Question: Here is my code:
'''
private void button1_Click(object sender, EventArgs e)
{
var process = new com.globalpay.certapia.GlobalPayments();
var response = process.ProcessCreditCard("xxxxxx", "xxxxxx", "Sale",
textBox1.Text, textBox2.Text, "", "", textBox3.Text, "",
"", "", "", "", "");
MessageBox.Show("RespMSG: " + response.RespMSG
+ "
Message: " + response.Message
+ "
AuthCode: " + response.AuthCode
+ "
PNRef: " + response.PNRef
+ "
HostCode: " + response.HostCode
+ "
CVResultTXT: " + response.GetCVResultTXT
+ "
CommercialCard: " + response.GetCommercialCard
+ "
ExtData: " + response.ExtData);
}
'''
The output goes like this:

In the part of ExtData I got confused I do not know how can I extract those values like get the value of CardType, BatchNum, MID, TransID.
How can I possibly extract those values?
Any advice or suggestion how can I achieve this will be a big help. Thanks!
base on the doc of api:
'''
<?xml version="1.0" encoding="utf-8" ?>
<Response xmlns:xsi="http://www.w3.org/2001/XMLSchema-instance" xmlns:xsd="http://www.w3.org/2001/XMLSchema" xmlns="GlobalPayments">
<Result>0</Result>
<RespMSG>Approved</RespMSG>
<Message>AP</Message>
<AuthCode>000014</AuthCode>
<PNRef>564286</PNRef>
<HostCode>0032</HostCode>
<GetCVResultTXT>Service Not Requested</GetCVResultTXT>
<GetCommercialCard>False</GetCommercialCard>
<ExtData>InvNum=<PHONE>,CardType=MasterCard,BatchNum=0011<BatchNum>0011
</BatchNum><ReceiptData><MID><PHONE></MID><Trans_Id>MCC1421250315
</Trans_Id></ReceiptData></ExtData>
</Response>
'''
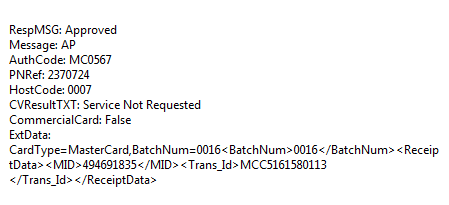
Answer: Using LINQ would be the easiest way, assuming the response is a string or something you can turn into a string:
'''
// XDocument.Parse will load a string into the XDocument object.
XDocument xDoc = XDocument.Parse(response);
// XNamespace is required in order to parse the document.
XNamespace ns = "GlobalPayments";
var resp = (from x in xDoc.Descendants(ns + "ExtData")
select new
{
ExtData = x.Value,
BatchNum = x.Element(ns + "BatchNum").Value,
MID = x.Element(ns + "MID").Value,
TransID = x.Element(ns + "TransID").Value
}).SingleOrDefault();
'''
You would then have an anonymous type ('resp') with the following propertries:
'''
resp.ExtData = "InvNum=<PHONE>,CardType=MasterCard,BatchNum=0011"
resp.BatchNum = "0011"
resp.MID = "<PHONE>"
resp.TransID = "MCC1421250315"
'''
You could then use normal String.Split operations on ExtData to get the data from that string you need.
Not the prettiest solution, but sometimes you have to brute force methods. Adopt and modify to suit your needs/tastes.